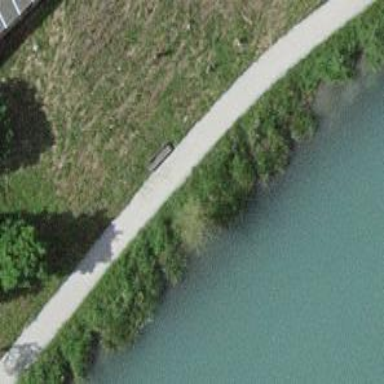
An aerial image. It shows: Bench for seating.